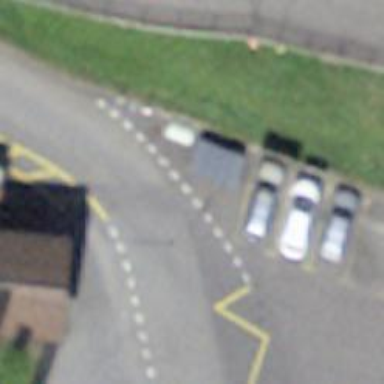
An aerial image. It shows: Bus stop with designated stop position for public transport.